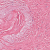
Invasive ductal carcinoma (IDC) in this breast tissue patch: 0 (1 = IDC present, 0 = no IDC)